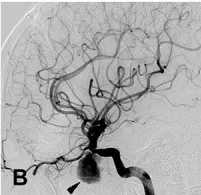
Patient 12 lateral. Views of the right ICA angiogram for initial diagnosis, showing a traumatic cavernous pseudoaneurysm (black arrow head). Oblique. Views of the right ICA angiogram, showing the placement of endovascular coils in the pseudoaneurysm (black arrows), with the embolization microcatheter directing toward the pseudoaneurysm's cavity. Oblique. Views of the right ICA angiogram, showing the traumatic pseudoaneurysm completely occluded by the coils and onyx embolization (black arrow heads).
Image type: radiology (ct)